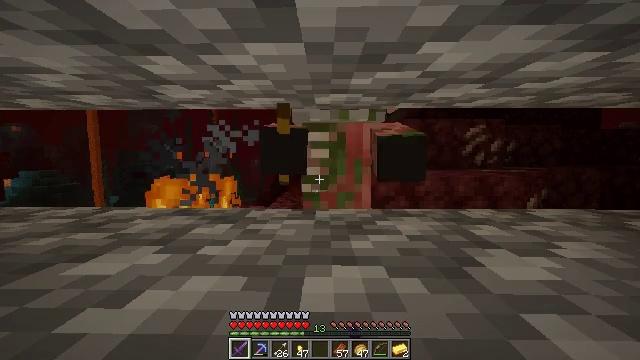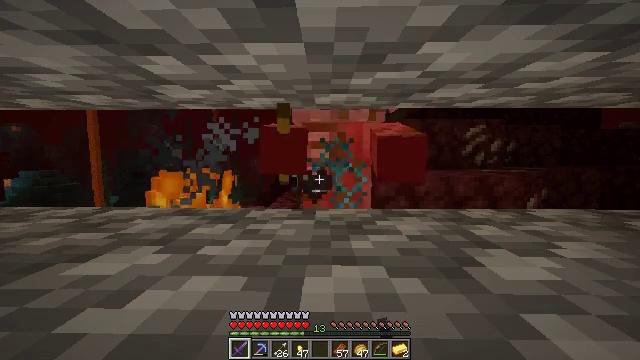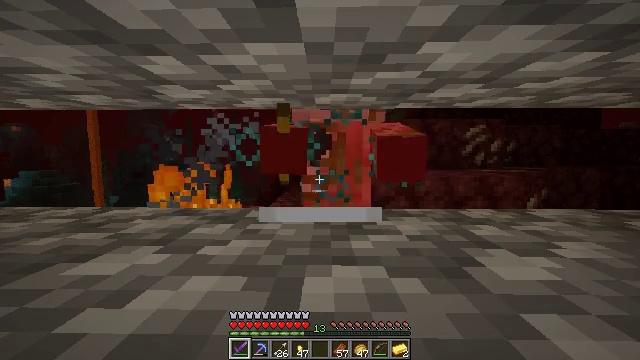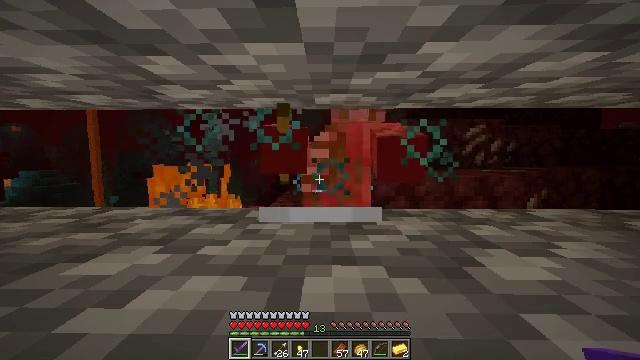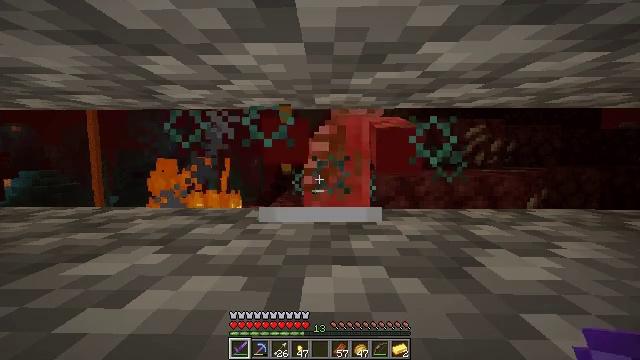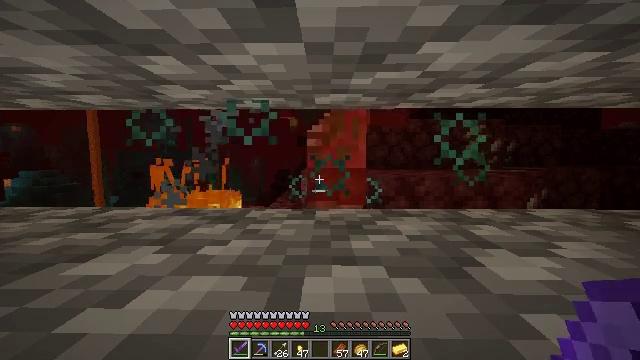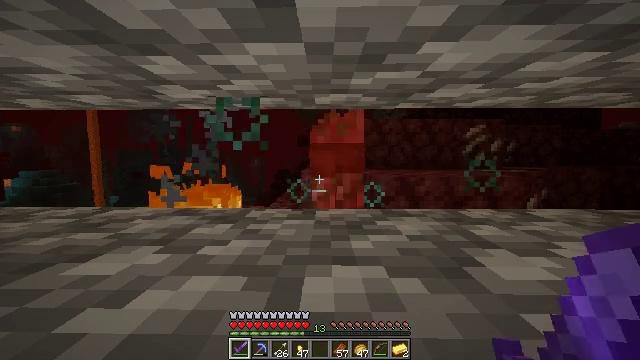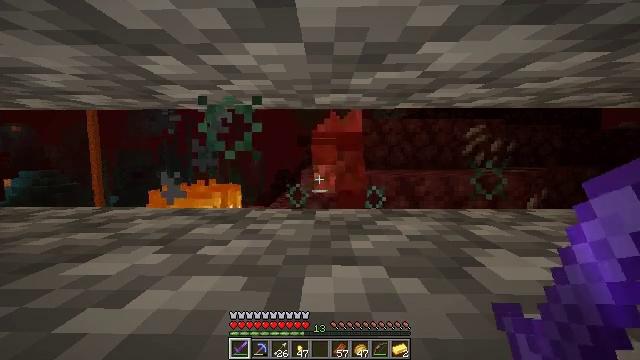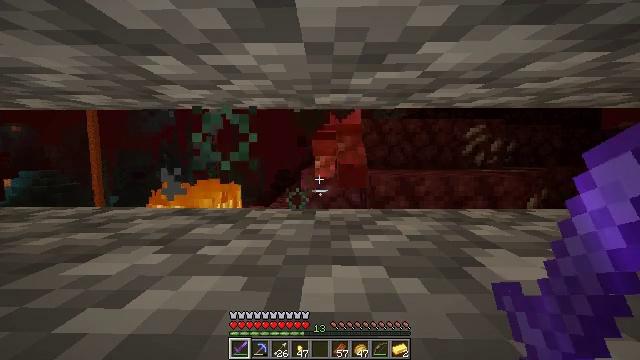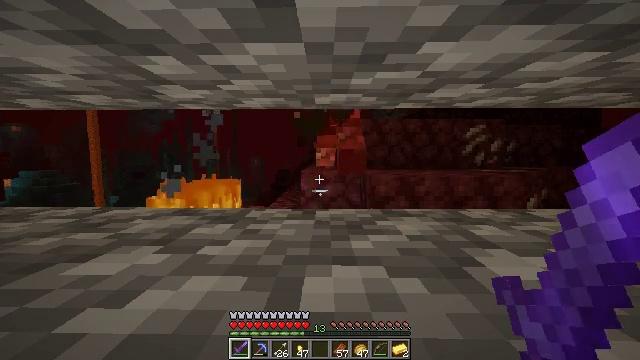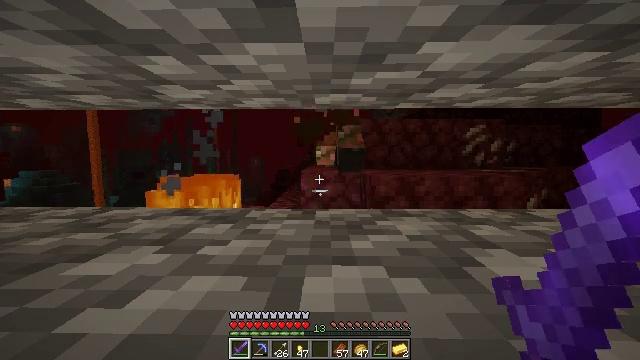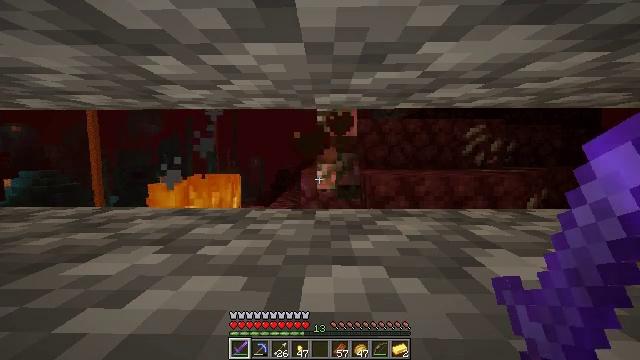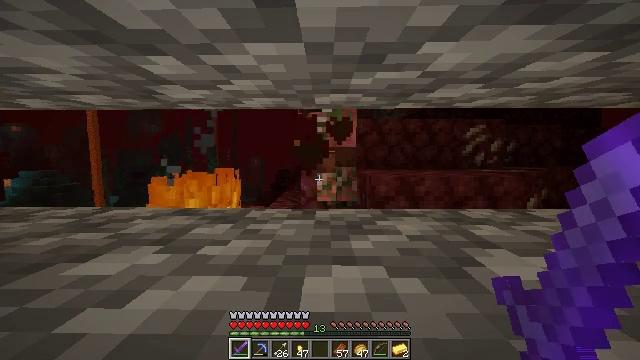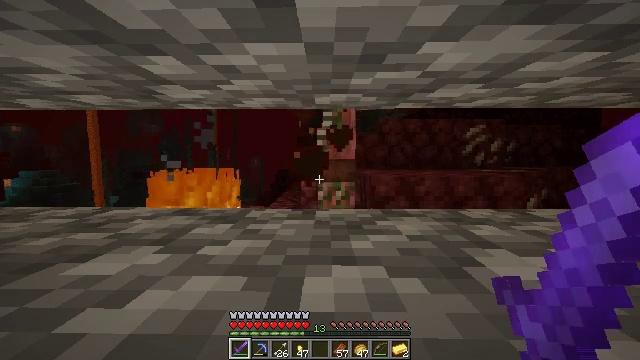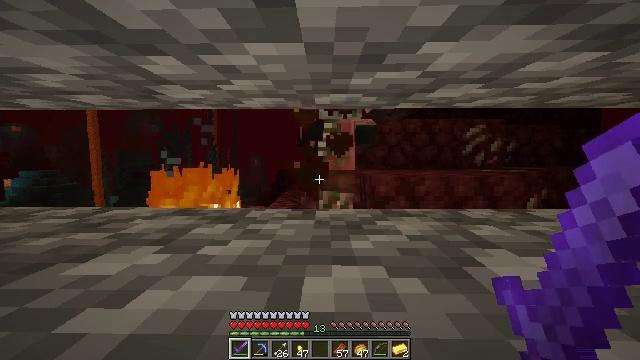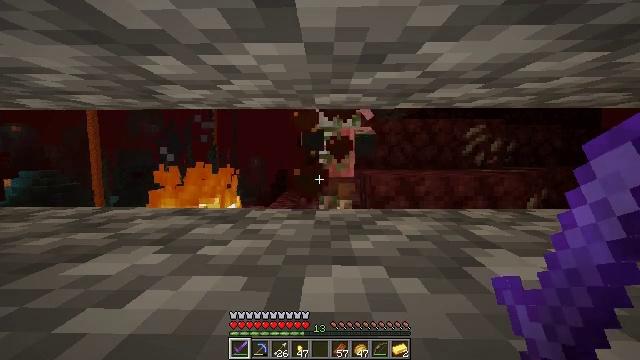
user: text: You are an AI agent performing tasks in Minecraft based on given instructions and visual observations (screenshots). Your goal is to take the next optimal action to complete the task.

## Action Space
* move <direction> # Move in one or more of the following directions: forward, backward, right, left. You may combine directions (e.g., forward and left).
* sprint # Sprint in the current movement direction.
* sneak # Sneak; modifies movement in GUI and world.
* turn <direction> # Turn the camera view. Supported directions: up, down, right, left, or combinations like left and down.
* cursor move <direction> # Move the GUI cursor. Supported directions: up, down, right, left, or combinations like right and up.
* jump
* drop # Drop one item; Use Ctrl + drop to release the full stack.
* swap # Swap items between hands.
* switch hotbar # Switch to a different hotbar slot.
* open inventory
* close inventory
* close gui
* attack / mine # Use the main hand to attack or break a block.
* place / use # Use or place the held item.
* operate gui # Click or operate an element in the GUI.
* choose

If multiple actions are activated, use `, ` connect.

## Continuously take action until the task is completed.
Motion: motion action
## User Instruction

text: Combat the zombified piglin.
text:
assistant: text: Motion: no_op
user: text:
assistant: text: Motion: no_op
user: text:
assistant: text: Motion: no_op
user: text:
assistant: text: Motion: no_op
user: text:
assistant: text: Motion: no_op
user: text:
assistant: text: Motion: no_op
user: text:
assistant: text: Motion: no_op
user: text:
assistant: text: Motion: no_op
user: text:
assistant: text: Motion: no_op
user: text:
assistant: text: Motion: no_op
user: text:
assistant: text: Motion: no_op
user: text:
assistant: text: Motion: no_op
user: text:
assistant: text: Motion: no_op
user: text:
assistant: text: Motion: no_op
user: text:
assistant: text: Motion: no_op
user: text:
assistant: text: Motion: no_op
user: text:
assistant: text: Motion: no_op
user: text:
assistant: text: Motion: no_op
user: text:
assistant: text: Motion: no_op
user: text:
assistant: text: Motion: no_op
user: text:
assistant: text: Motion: no_op
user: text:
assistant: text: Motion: no_op
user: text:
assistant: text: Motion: no_op
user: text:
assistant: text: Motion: no_op
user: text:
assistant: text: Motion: no_op
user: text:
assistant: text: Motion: no_op
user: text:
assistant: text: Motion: no_op
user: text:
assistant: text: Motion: no_op
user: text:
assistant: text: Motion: no_op
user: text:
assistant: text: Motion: no_op